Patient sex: M
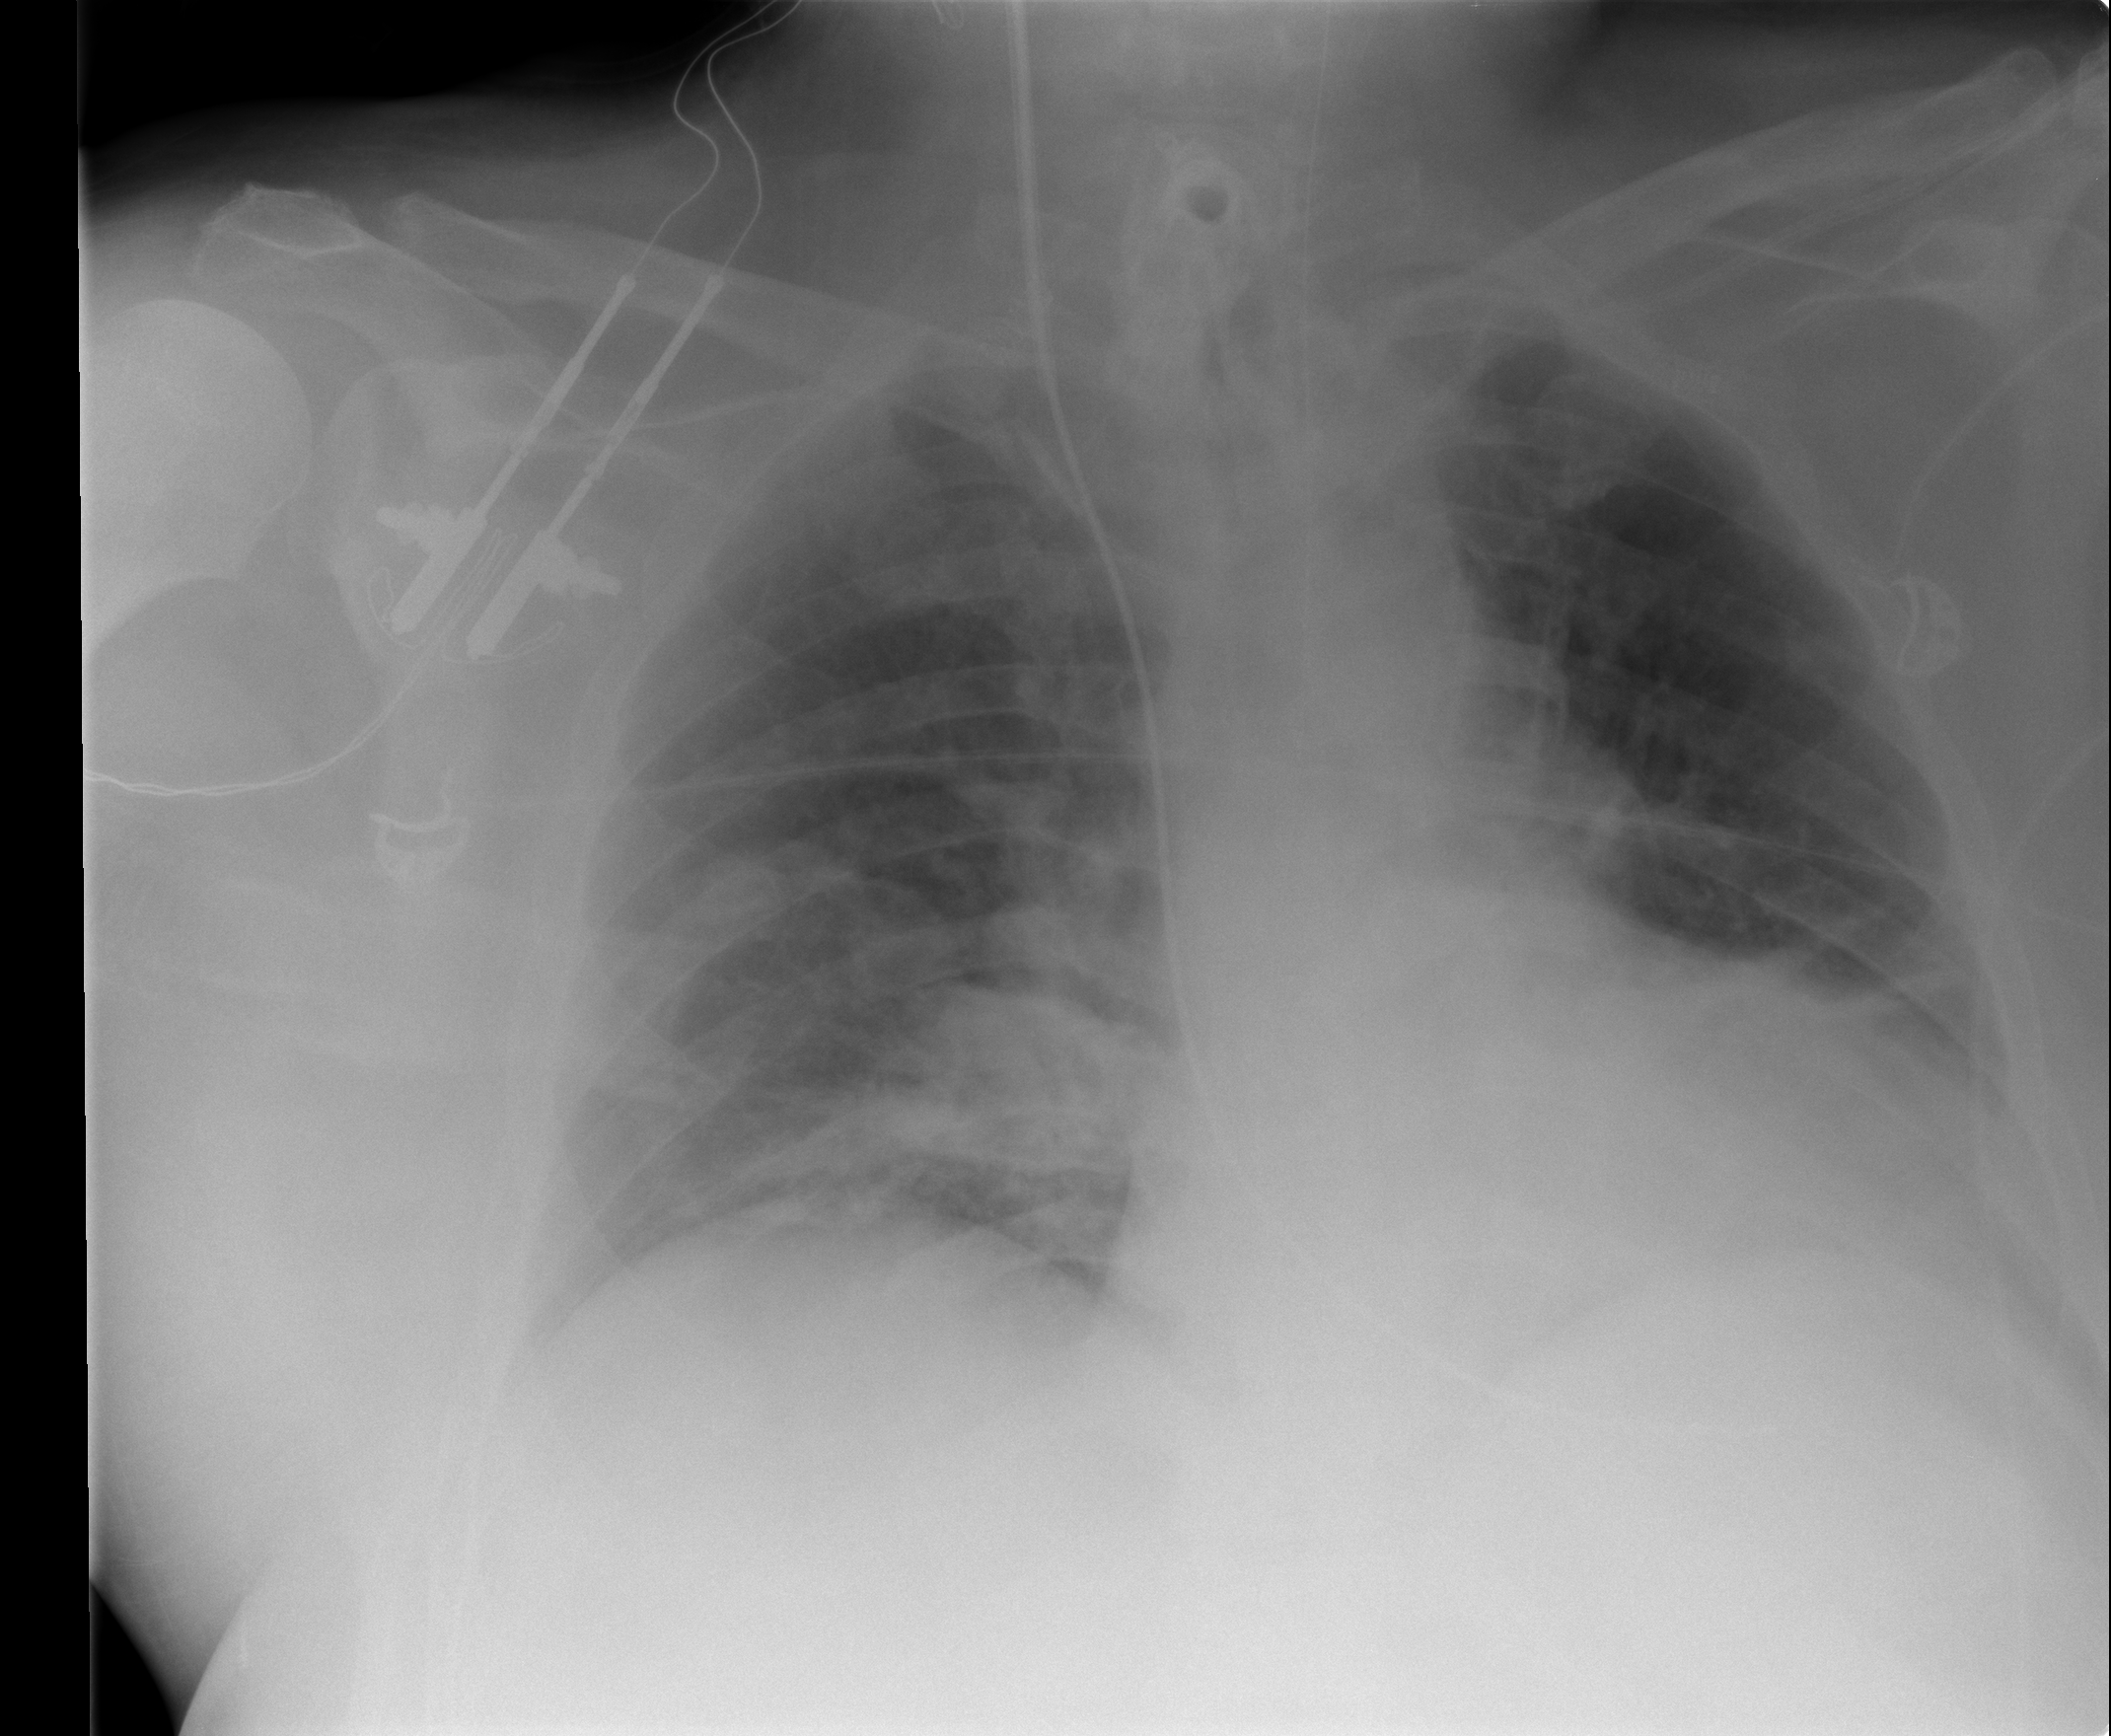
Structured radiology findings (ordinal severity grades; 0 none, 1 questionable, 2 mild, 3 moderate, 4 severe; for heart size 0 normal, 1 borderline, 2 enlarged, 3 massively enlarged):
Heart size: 2
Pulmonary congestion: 2
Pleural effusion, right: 0
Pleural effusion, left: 2
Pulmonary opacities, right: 2
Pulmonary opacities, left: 1
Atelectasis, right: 0
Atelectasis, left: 2